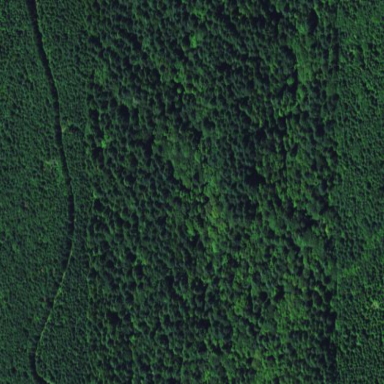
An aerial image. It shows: Forest with evergreen needle-leaved trees.